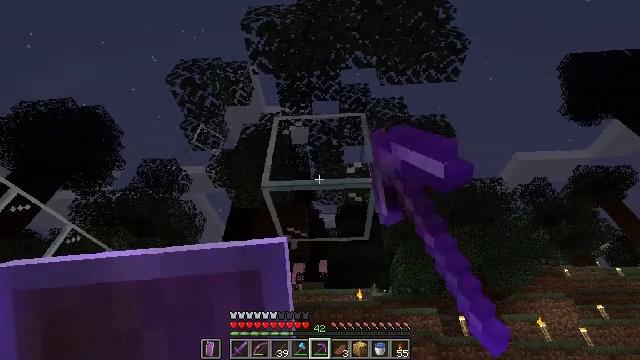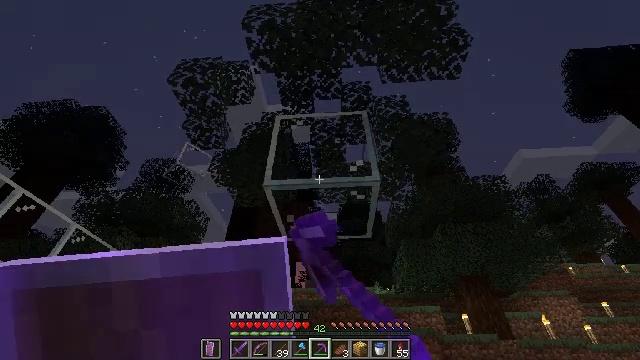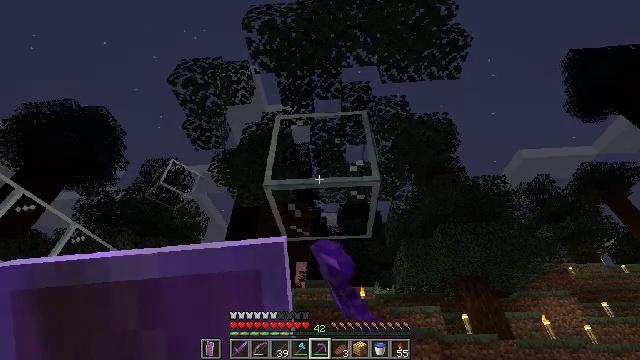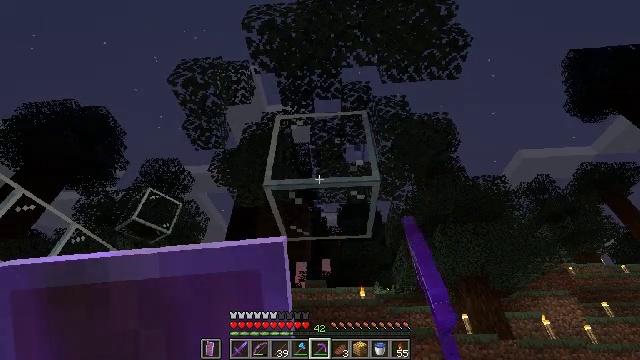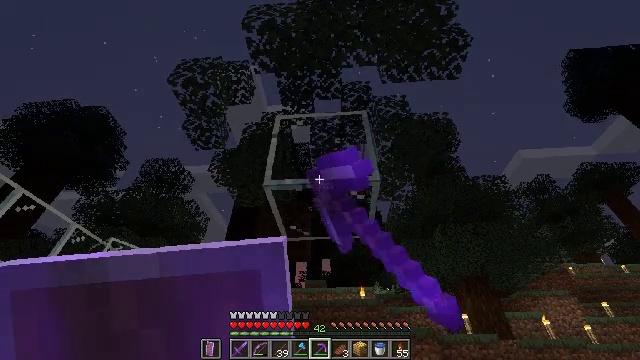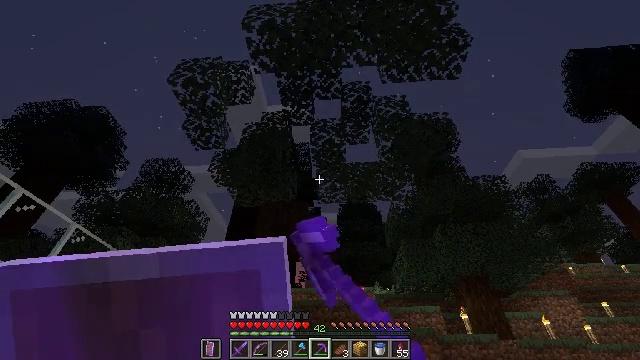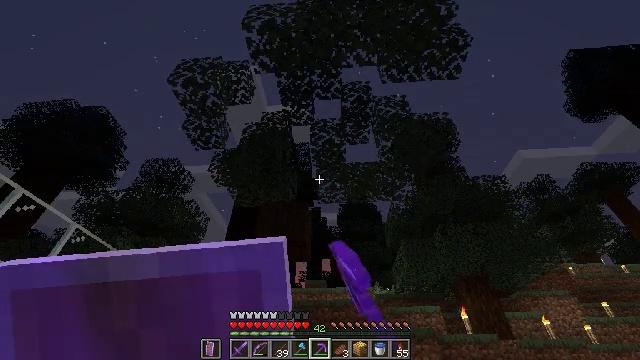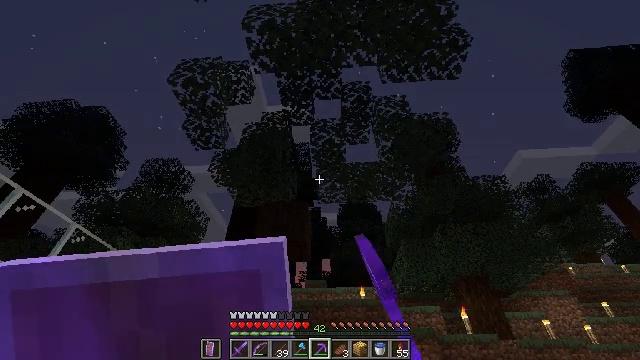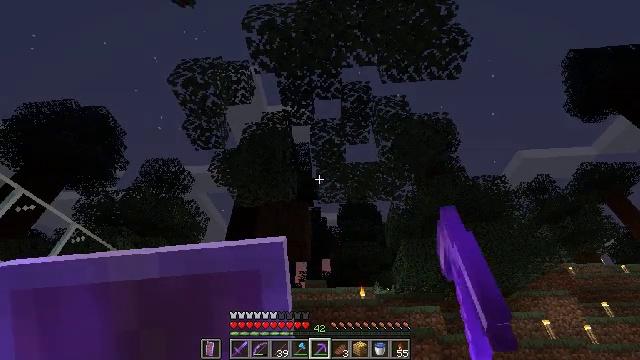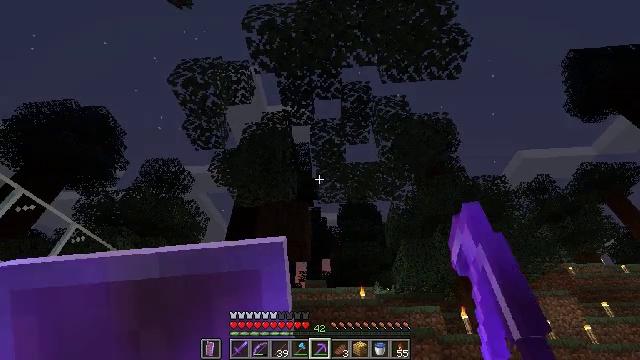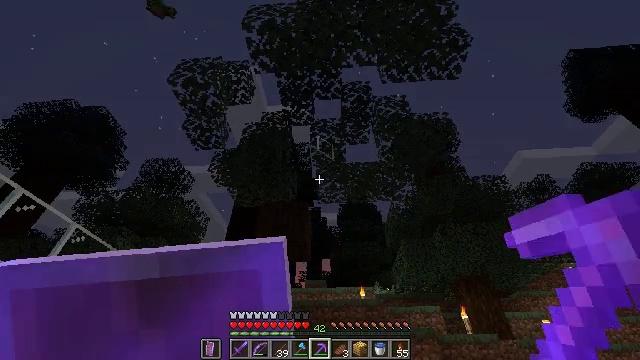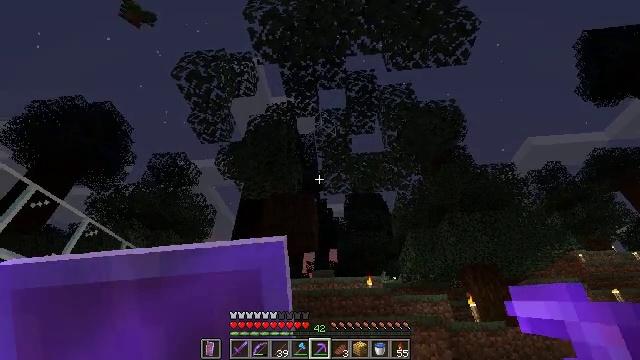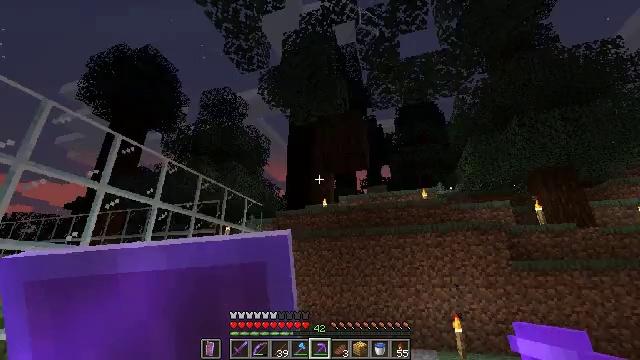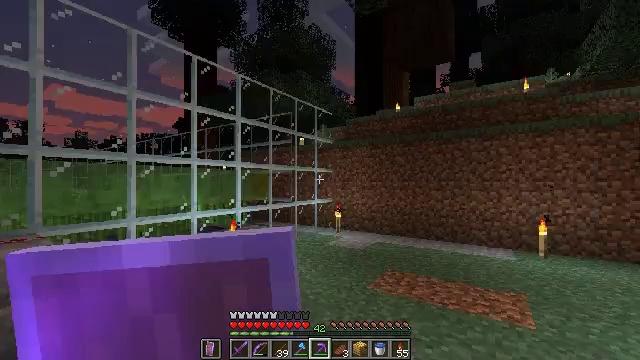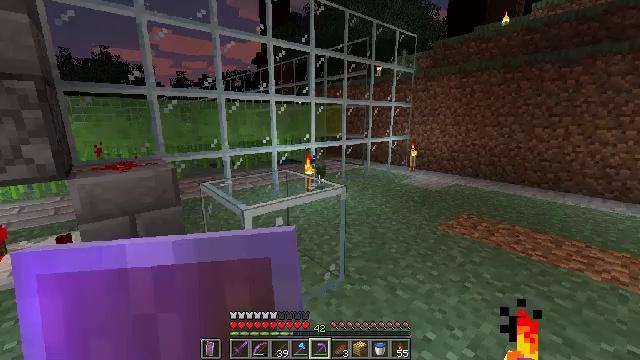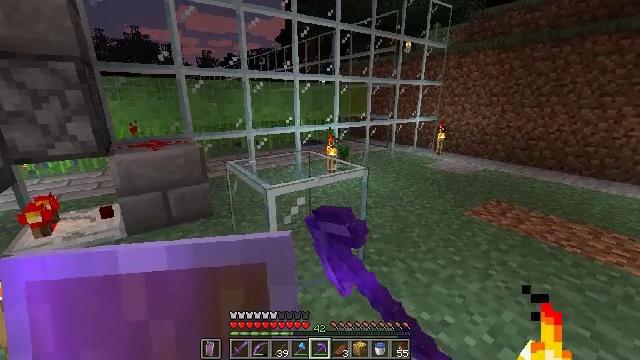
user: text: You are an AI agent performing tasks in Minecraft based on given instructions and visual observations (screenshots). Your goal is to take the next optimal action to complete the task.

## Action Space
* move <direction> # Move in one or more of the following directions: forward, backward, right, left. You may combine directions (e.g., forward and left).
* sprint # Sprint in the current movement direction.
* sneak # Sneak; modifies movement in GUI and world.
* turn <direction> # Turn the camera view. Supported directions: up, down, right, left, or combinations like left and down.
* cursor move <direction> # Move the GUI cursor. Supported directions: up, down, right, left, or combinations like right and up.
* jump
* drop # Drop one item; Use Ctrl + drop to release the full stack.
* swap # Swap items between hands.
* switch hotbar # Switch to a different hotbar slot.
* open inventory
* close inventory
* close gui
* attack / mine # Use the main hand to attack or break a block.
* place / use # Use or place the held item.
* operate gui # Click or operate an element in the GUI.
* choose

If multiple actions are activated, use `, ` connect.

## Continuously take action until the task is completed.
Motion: motion action
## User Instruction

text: Destroy the glass.
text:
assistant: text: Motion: attack / mine
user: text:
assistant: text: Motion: attack / mine
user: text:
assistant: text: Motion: attack / mine
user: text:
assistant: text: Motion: attack / mine
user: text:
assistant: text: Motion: attack / mine
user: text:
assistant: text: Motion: attack / mine
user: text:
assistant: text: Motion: attack / mine
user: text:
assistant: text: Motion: attack / mine
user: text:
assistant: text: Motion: attack / mine
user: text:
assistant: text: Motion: attack / mine
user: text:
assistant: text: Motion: turn left and down, attack / mine
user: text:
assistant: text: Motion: turn left and down, attack / mine
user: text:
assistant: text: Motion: turn left and down, attack / mine
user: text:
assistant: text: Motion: turn left and down, attack / mine
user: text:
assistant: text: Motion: turn left and down, attack / mine
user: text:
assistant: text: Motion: attack / mine
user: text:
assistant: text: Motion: attack / mine
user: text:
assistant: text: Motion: attack / mine
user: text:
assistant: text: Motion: attack / mine
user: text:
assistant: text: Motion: attack / mine
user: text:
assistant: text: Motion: attack / mine
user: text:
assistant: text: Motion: attack / mine
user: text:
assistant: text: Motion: attack / mine
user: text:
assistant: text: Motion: attack / mine
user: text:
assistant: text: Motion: attack / mine
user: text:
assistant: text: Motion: attack / mine
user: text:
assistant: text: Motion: attack / mine
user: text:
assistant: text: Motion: attack / mine
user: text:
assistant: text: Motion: attack / mine
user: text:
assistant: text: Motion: attack / mine